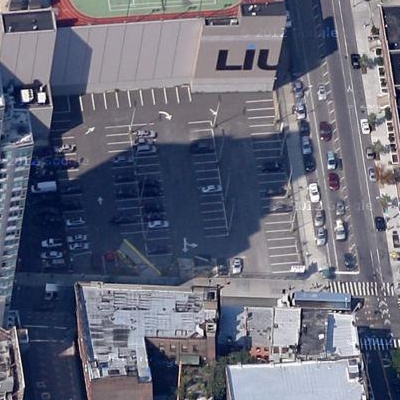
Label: Parking